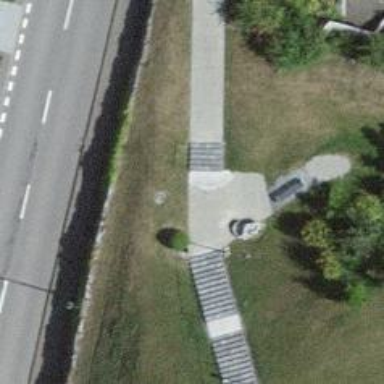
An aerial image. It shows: Road with steps.